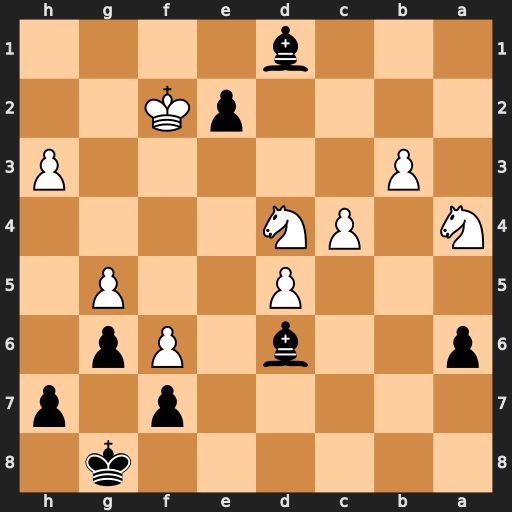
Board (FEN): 6k1/5p1p/p2b1Pp1/3P2P1/N1PN4/1P5P/4pK2/3b4
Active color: b
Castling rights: -
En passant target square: -
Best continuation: Bg3+ Kxg3 e1=Q+